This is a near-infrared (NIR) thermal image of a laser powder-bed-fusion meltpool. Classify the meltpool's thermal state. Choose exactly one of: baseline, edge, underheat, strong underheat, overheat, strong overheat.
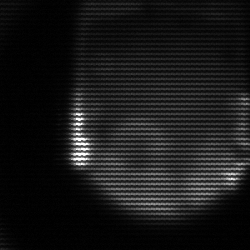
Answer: edge